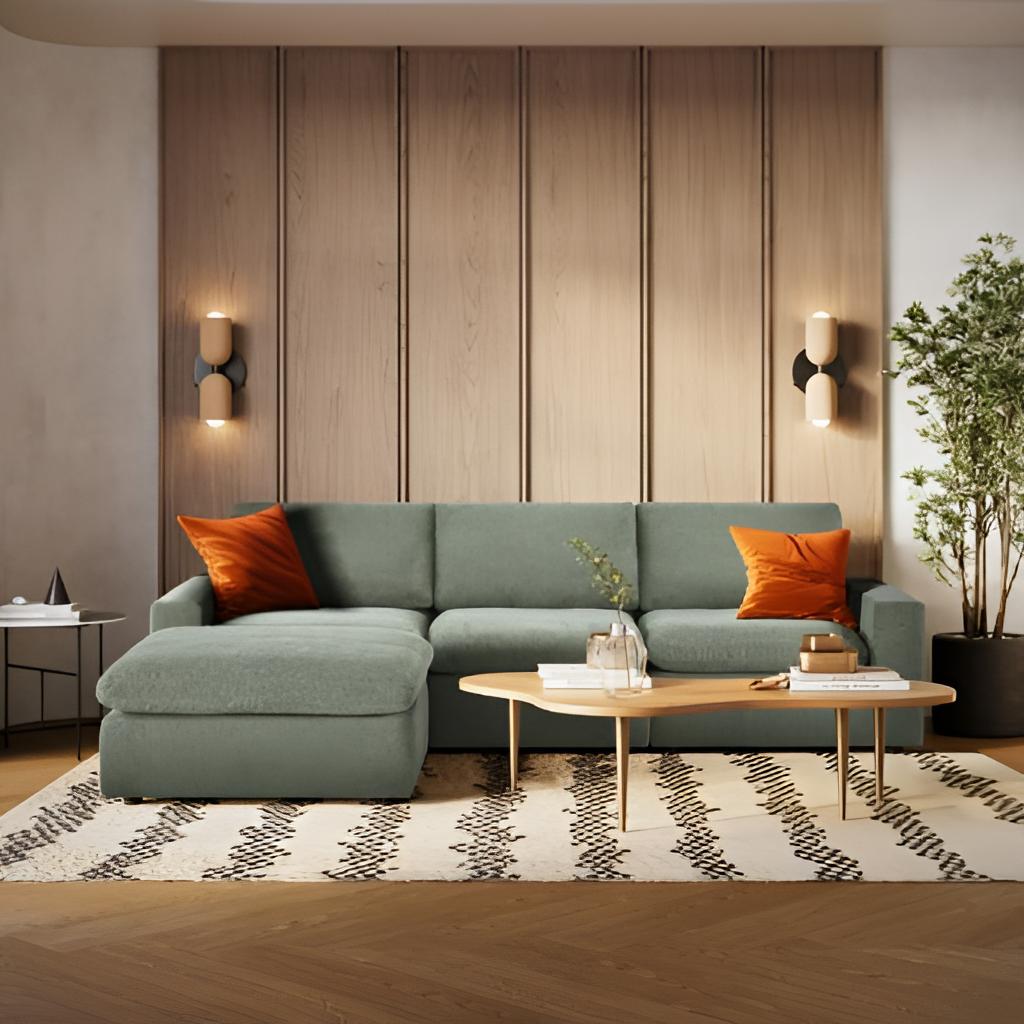
fabric sectional sofa, living room, contemporary, beige wood wallpaper, with vertical panel pattern, wood flooring, with herringbone pattern